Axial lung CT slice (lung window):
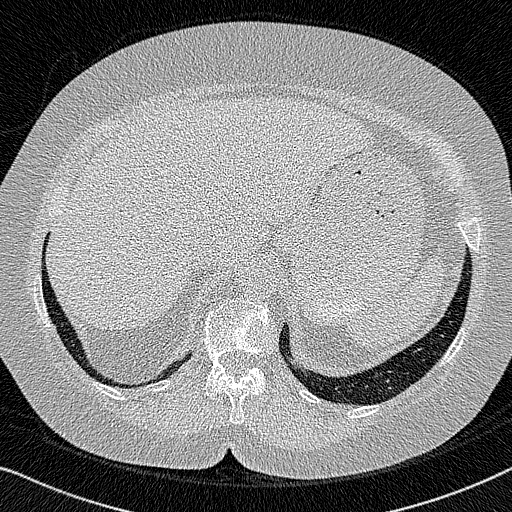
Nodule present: no